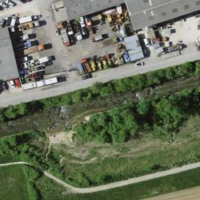
EUNIS habitat code: 56
Species observed at this site:
Artemisia vulgaris
Tussilago farfara